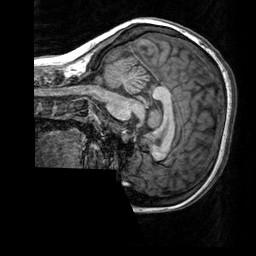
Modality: T1w
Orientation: sagittal
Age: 23
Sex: female
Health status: healthy
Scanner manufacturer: siemens
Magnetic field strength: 3 T
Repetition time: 2.3 s
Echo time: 0.00303 s